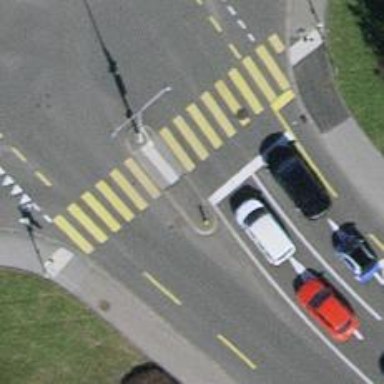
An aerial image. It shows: Road with traffic signals.